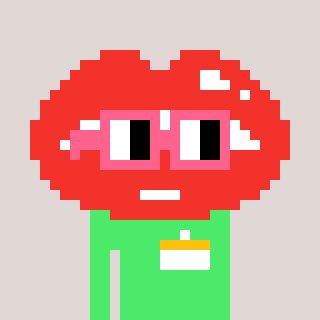
a pixel art character with square pink glasses, a lips-shaped head and a teal-colored body on a warm background